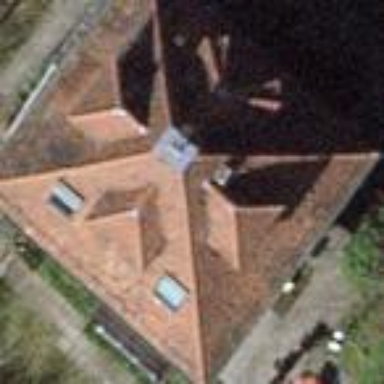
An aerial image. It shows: Building with pyramidal roof shape.